Field crop: maize
Growth stage: 2
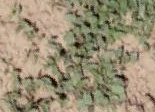
Species: convolvulus